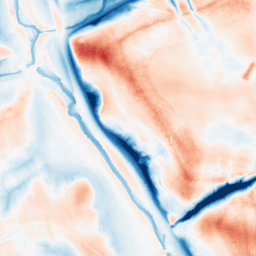
Category: trend_removal
Decomposition family: local_polynomial
Decomposition parameters: window_size: 51
degree: 3
Upsampling method: fft_zeropad
Upsampling parameters: scale: 2
Upsampling scale: 2